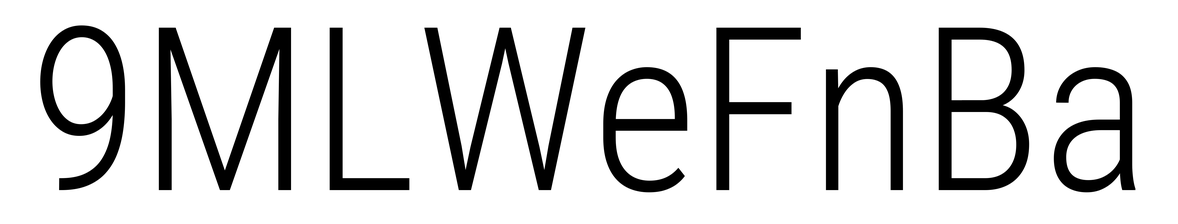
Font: Roboto_Condensed_Light